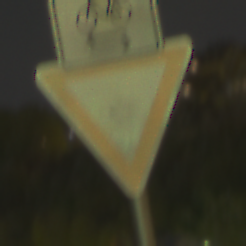
Verkehrszeichen: VorfahrtGewaehren
Zusatzzeichen oben: RichtungsangabeDurchPfeile9
Umgebung: Outdoor, Urban
Tageszeit: Night
Wetter: PartlyCloudy
Licht: Artificial
Jahreszeit: NotSpecified
Kontrast: HighContrast